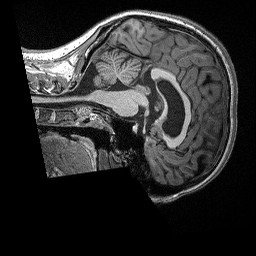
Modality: T1w
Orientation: sagittal
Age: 28
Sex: female
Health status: healthy
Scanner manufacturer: siemens
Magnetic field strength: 3 T
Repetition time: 2.3 s
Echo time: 0.00298 s